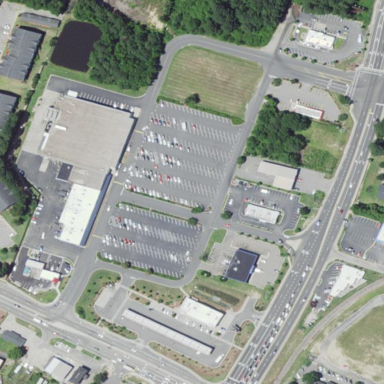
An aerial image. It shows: Retail area.